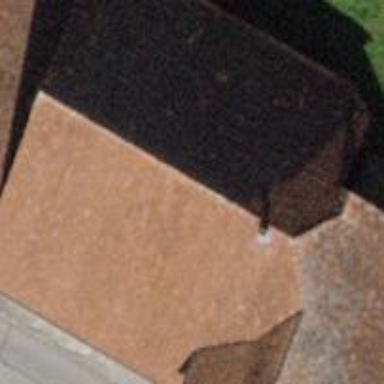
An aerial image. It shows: Shed.